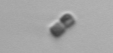
Label: Chaetoceros